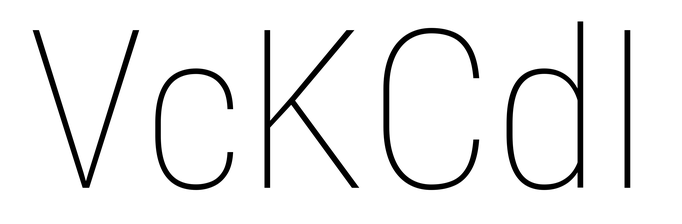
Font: Roboto_Condensed_Thin